A bearing vibration time series has been folded into this square grayscale image, one row per segment of consecutive samples. Based on the visible evidence, which condition applies: normal, inner_race, outer_race, ball?
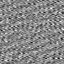
Answer: outer_race